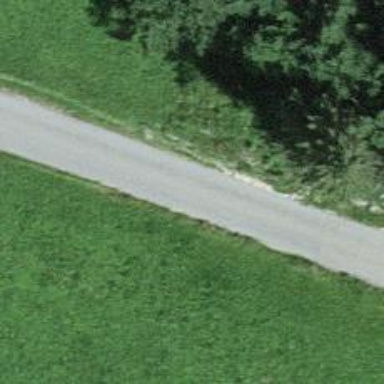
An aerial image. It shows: Unclassified road.